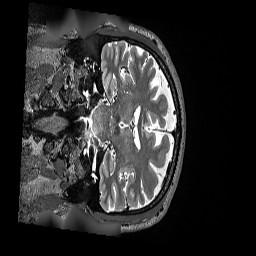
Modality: T2w
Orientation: coronal
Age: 53
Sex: male